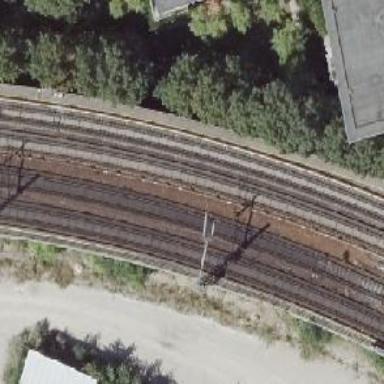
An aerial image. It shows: Viaduct bridge carrying electrified light rail. The railway uses ballastless track.